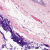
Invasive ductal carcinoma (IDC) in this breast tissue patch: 0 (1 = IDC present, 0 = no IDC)